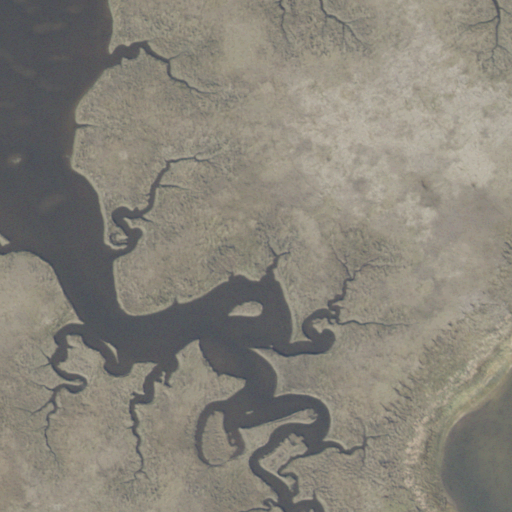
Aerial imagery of island in Florida named Sprague Island containing herbaceous wetlands and open water